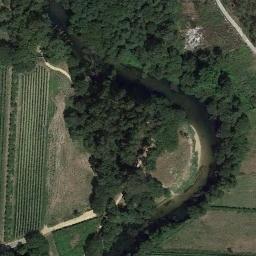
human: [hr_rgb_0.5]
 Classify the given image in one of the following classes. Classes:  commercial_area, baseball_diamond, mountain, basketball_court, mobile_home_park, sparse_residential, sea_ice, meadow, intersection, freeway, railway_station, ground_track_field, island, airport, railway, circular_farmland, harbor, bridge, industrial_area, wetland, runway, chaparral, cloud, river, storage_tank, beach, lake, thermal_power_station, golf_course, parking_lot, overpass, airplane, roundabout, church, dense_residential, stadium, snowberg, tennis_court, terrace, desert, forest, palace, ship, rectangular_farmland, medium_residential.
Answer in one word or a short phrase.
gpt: river